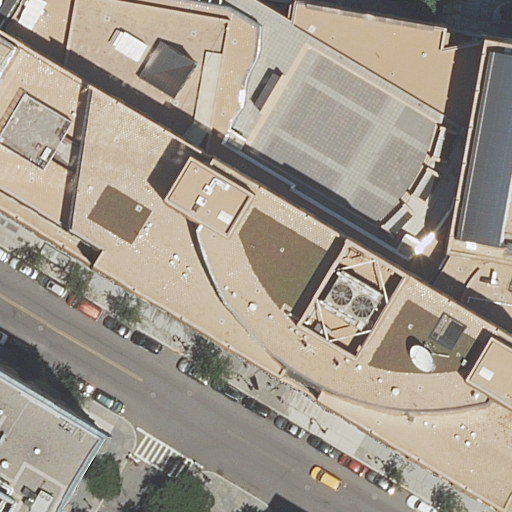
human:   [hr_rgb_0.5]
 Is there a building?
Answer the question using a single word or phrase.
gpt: yes

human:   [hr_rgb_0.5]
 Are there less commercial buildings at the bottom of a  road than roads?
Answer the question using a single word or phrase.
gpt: yes

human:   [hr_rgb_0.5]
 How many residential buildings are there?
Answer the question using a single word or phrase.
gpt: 2

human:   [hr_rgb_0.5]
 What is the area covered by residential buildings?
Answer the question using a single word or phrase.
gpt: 1125m2

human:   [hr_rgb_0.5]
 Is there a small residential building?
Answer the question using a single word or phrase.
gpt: no

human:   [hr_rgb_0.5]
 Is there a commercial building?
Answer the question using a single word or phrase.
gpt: no

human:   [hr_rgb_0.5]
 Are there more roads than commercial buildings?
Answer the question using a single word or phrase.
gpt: yes

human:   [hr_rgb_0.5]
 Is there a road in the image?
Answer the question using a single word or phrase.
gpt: yes

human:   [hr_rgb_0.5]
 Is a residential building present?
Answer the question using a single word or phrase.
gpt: yes

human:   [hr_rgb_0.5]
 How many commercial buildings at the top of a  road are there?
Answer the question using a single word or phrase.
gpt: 0

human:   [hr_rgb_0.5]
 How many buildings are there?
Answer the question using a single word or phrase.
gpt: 3

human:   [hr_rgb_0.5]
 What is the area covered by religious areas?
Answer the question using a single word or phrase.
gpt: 0m2

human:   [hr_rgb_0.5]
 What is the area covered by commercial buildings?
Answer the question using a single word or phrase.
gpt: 0m2

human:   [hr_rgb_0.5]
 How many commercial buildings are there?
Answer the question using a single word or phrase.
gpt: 0

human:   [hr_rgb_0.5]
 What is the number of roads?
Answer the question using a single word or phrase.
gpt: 9

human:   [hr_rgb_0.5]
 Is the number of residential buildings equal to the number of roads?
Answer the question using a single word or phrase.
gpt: no

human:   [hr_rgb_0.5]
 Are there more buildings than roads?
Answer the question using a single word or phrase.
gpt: no

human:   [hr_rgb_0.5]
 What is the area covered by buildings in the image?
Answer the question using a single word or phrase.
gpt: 1420m2

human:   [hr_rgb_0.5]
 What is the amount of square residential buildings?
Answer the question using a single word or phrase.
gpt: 0

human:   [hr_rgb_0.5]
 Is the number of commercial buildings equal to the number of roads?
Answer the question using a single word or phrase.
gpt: no

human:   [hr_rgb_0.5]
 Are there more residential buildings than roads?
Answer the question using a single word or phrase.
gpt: no

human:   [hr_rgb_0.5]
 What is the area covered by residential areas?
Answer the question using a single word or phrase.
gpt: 0m2

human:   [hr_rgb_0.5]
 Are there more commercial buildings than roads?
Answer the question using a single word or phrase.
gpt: no

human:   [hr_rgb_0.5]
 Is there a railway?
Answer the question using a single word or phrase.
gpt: no

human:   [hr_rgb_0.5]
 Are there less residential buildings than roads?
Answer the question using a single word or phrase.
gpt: yes

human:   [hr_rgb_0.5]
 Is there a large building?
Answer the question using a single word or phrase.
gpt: yes

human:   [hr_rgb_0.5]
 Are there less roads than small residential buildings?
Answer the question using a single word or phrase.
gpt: no

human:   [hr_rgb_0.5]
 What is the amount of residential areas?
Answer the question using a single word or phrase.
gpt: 0

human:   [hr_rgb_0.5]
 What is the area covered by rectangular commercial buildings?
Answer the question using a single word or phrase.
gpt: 0m2

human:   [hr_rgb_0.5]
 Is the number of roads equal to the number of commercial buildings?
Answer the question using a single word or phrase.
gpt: no

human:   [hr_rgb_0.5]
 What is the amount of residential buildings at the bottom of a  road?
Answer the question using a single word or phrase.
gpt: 0

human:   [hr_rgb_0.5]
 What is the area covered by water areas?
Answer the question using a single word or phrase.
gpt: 0m2

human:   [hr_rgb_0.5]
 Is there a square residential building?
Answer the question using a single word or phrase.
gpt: no

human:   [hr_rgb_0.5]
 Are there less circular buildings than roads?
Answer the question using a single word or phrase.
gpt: yes

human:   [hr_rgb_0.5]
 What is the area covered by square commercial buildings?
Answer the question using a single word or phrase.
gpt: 0m2

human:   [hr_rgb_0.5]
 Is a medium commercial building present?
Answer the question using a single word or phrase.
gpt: no

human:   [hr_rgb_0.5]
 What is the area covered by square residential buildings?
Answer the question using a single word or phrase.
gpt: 0m2

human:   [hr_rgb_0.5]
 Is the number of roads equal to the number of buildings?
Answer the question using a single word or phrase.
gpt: no

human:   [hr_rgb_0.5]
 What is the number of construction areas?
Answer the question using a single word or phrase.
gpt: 0

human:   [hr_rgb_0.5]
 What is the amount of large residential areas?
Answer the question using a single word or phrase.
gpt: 0

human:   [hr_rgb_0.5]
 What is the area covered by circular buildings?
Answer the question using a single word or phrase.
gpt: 0m2

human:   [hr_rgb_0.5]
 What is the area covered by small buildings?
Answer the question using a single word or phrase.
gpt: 0m2

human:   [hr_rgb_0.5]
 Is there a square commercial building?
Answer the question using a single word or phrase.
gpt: no

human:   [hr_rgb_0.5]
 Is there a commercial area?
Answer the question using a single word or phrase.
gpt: no

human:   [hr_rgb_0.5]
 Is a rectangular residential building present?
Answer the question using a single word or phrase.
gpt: yes

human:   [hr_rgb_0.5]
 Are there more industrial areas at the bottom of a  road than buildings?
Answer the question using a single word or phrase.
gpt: no

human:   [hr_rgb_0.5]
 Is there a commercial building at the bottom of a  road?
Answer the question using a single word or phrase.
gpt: no

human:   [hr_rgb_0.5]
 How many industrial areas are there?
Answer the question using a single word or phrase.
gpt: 0

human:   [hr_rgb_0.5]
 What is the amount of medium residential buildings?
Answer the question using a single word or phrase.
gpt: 0

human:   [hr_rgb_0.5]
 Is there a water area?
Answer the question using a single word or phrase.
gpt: no

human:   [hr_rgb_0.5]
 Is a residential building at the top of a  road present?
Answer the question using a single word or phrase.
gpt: yes

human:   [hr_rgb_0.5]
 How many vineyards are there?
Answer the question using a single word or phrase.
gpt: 0

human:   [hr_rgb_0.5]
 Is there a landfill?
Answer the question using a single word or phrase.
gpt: no

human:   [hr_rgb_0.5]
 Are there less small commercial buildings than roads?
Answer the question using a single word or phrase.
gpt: yes

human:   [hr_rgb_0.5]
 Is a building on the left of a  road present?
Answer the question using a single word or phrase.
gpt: yes

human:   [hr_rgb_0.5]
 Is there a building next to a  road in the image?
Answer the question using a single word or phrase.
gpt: yes

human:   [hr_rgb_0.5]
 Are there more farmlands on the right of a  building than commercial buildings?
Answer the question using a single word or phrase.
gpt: no

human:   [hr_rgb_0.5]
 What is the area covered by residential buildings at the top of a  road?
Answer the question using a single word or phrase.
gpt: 502m2

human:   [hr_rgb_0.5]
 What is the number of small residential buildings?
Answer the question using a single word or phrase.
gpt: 0

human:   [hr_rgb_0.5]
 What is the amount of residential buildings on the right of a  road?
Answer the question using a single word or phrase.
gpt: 0

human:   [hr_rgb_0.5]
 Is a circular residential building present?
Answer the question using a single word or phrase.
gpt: no

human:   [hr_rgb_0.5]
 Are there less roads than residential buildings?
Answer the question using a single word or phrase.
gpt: no

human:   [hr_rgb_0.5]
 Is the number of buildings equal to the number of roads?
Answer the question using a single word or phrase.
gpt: no

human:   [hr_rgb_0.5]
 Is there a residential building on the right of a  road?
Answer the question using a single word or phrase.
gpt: no